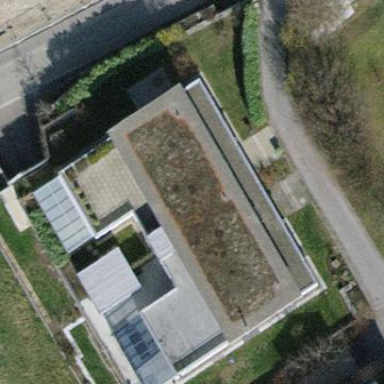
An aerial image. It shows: Terrace building.